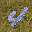
Label: 4